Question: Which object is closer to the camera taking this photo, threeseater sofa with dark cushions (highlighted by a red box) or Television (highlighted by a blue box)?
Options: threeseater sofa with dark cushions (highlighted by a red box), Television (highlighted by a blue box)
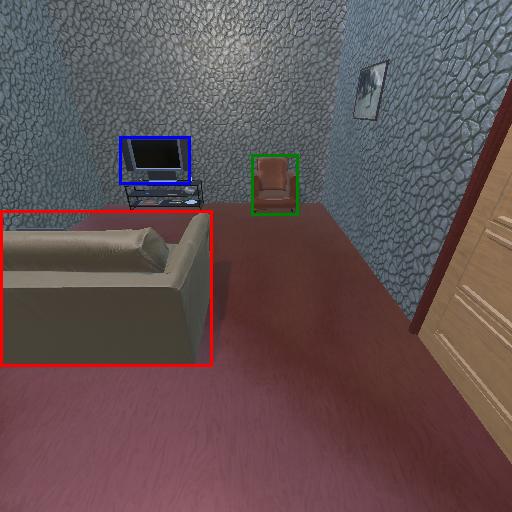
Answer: threeseater sofa with dark cushions (highlighted by a red box)